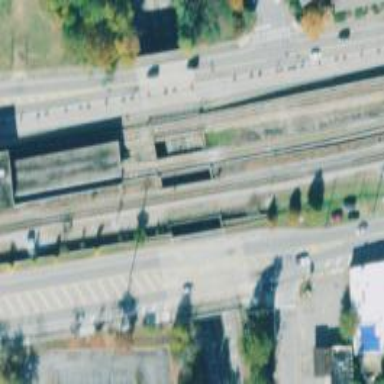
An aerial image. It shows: Bridge with electrified rails.